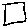
Label: square